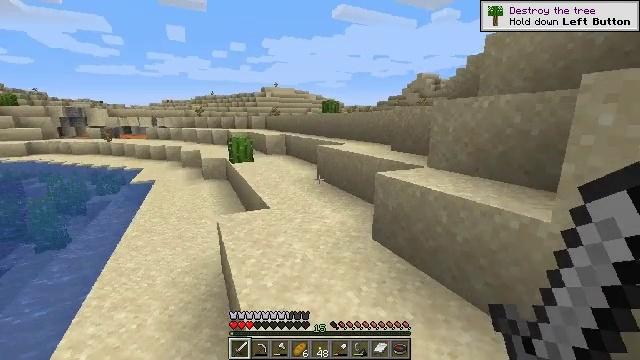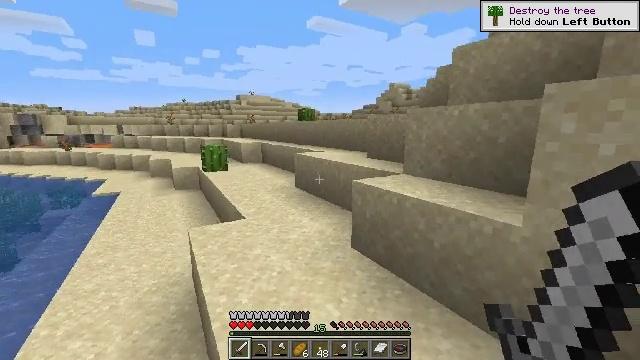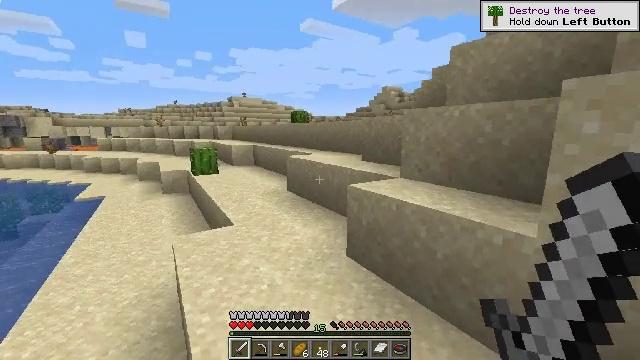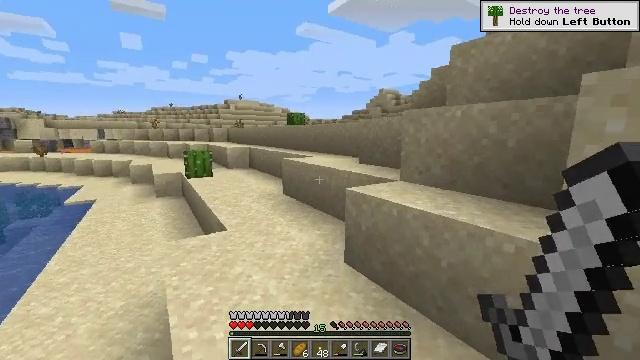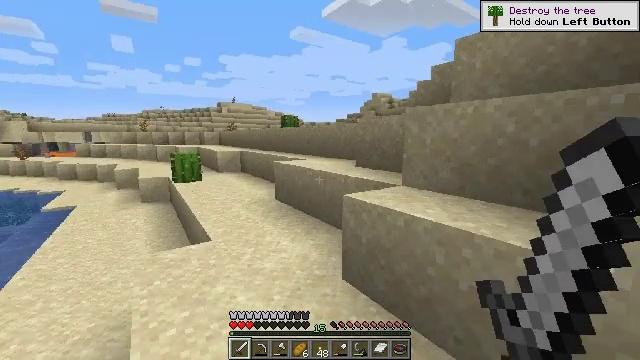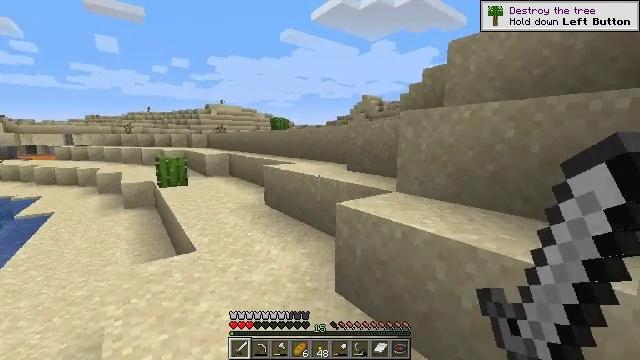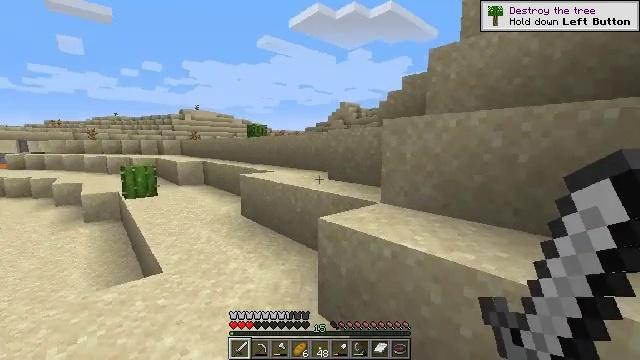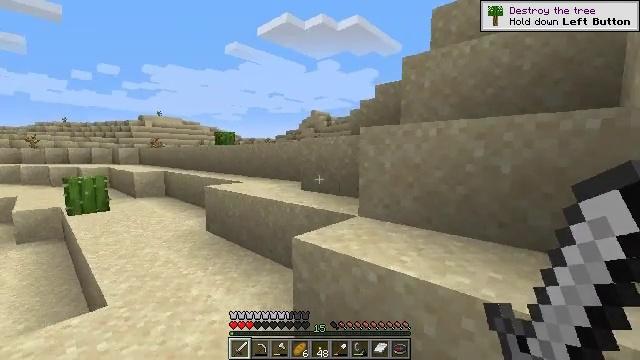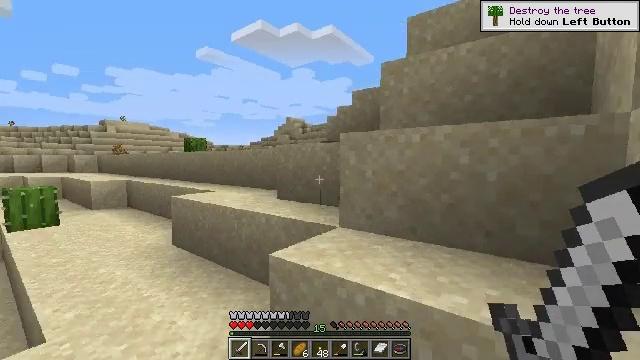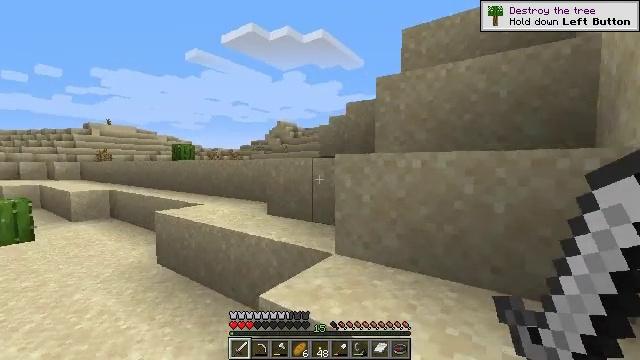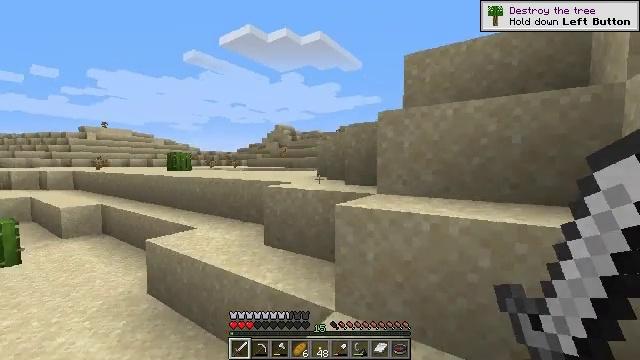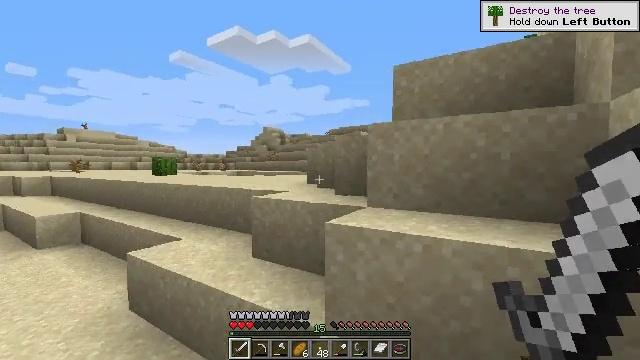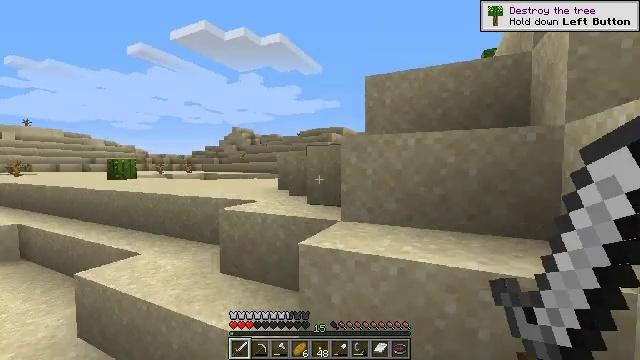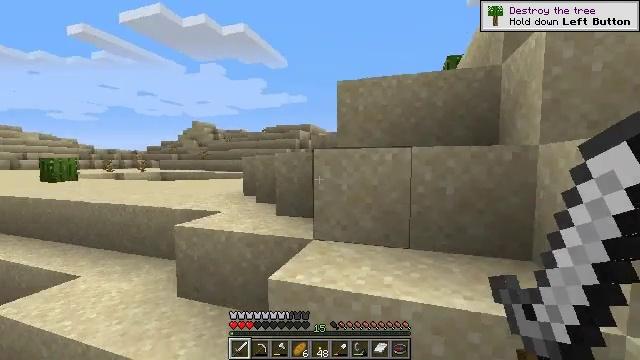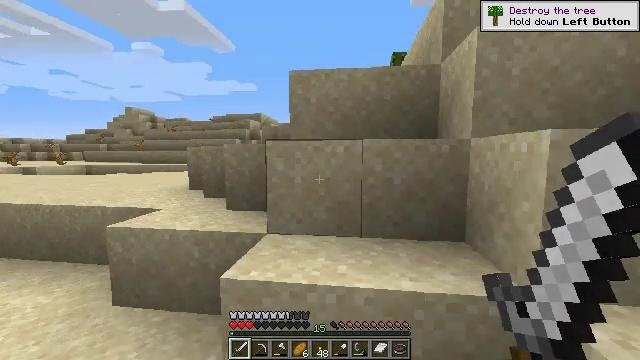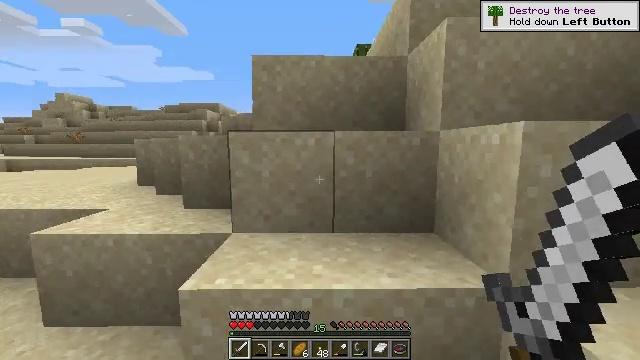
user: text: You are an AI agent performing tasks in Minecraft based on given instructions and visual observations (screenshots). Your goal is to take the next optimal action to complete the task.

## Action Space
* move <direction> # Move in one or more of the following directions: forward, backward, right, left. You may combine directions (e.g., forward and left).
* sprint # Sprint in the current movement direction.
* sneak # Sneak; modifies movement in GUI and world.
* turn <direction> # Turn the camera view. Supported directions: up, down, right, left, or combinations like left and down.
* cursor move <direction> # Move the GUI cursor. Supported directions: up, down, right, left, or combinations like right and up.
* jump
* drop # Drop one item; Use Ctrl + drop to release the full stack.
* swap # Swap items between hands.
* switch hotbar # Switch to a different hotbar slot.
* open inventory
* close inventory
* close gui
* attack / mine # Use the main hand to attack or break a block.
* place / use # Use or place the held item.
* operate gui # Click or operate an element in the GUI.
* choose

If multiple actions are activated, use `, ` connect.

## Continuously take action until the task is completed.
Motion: motion action
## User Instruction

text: Harvest the dead bush.
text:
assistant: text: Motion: move forward, turn right and up
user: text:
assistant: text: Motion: move forward, turn right
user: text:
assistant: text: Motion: move forward
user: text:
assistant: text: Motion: move forward, turn right
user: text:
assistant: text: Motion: move forward, turn right
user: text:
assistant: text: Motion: move forward, turn right and up
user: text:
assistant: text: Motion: move forward, turn right and up
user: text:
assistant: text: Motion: move forward, turn right and up
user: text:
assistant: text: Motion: move forward, turn right, jump
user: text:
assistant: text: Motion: move forward, jump
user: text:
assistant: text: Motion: move forward, turn right, jump
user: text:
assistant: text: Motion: move forward, turn right, jump
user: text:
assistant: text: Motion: move forward, turn right and down, jump
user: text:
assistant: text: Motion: move forward, turn right and down
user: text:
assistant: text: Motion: move forward, turn right and down
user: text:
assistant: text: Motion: move forward, turn right
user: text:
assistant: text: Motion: move forward
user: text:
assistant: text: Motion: move forward
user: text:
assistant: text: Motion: move forward, jump
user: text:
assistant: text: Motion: move forward, jump
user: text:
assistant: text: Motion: move forward, jump
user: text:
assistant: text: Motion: move forward, jump
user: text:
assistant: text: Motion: move forward, jump
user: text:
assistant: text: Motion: move forward
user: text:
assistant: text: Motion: move forward
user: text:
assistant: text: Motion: move forward
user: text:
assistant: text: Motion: move forward, jump
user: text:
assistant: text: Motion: move forward, jump
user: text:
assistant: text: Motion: move forward, jump
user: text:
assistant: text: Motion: move forward, jump